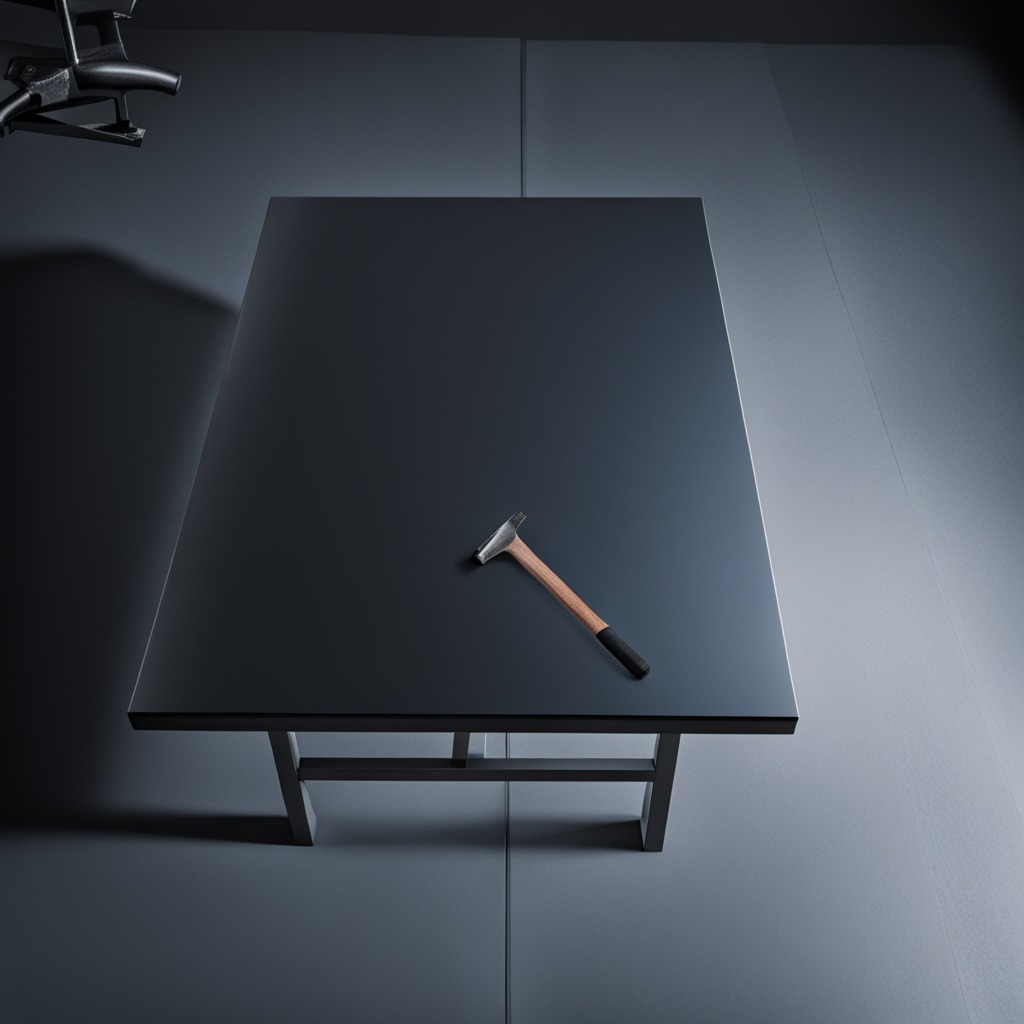
A hammer is lying on the tabletop.